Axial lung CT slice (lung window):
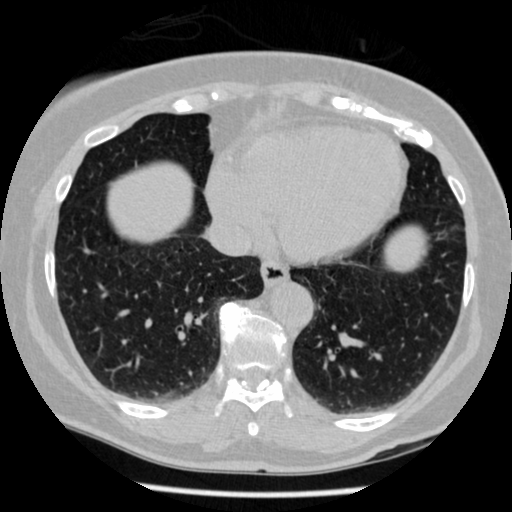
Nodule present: no